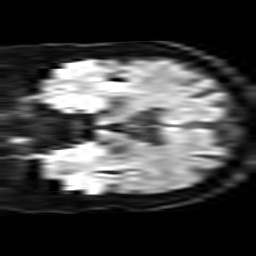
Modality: TRACE
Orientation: coronal
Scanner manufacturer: philips
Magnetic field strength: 3 T
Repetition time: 3.712 s
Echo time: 0.059 s